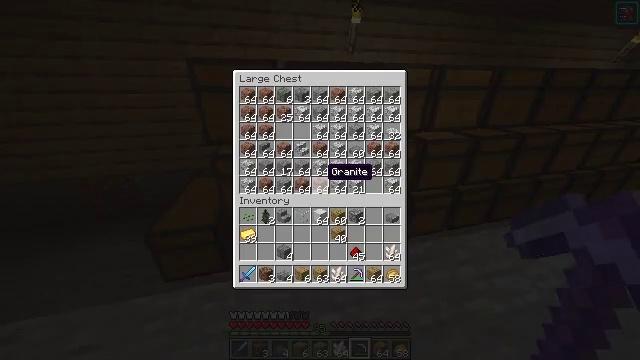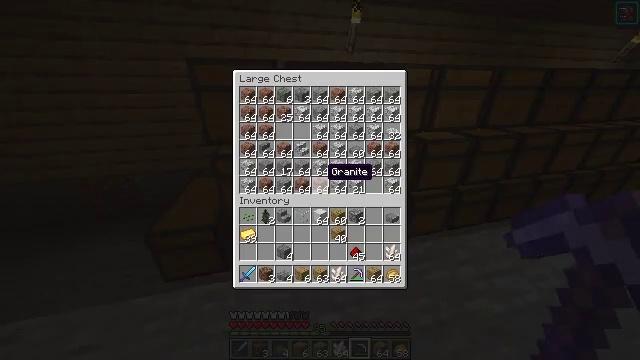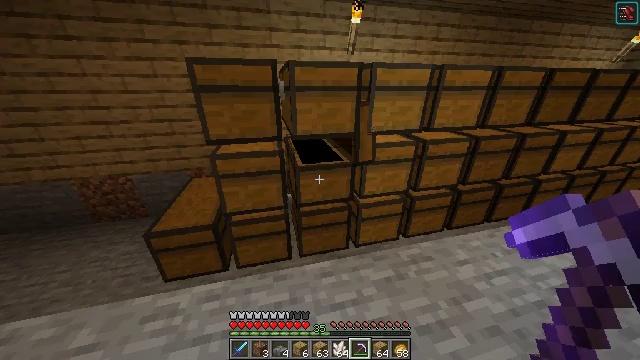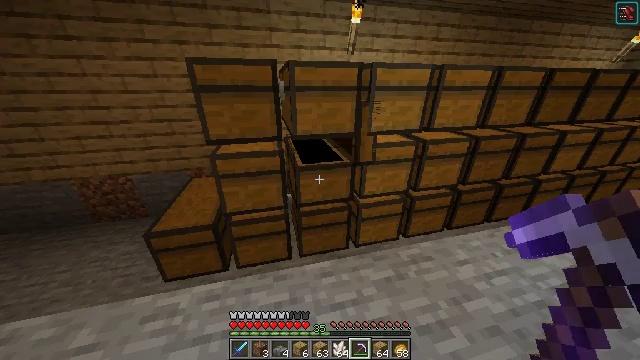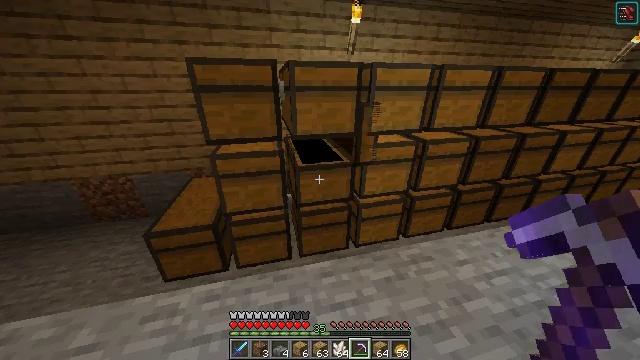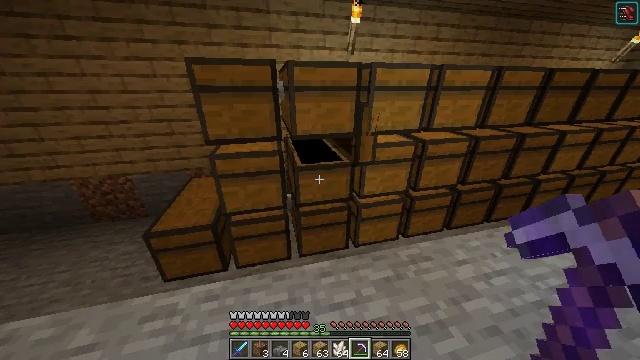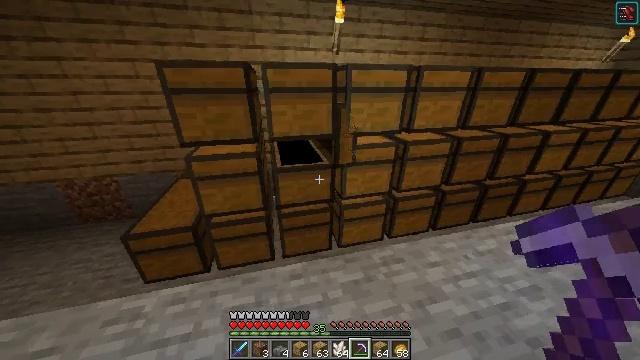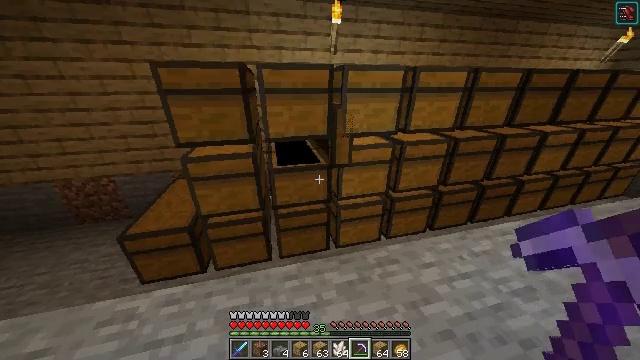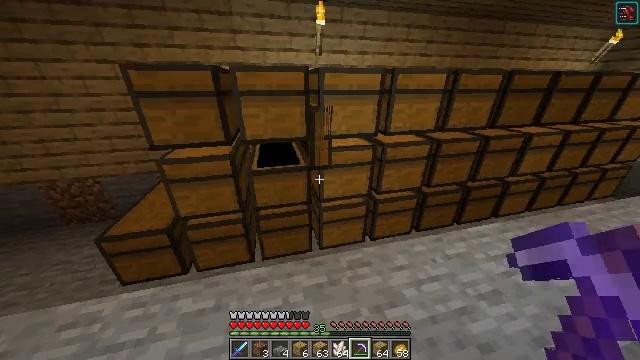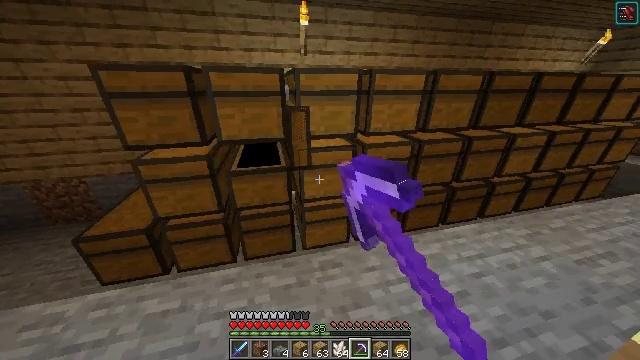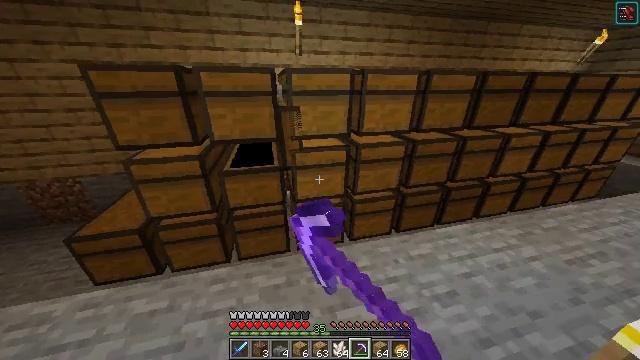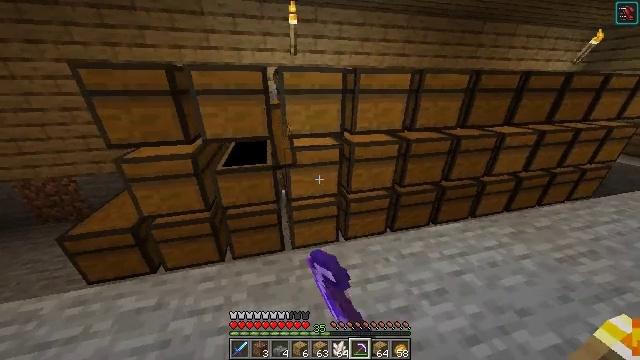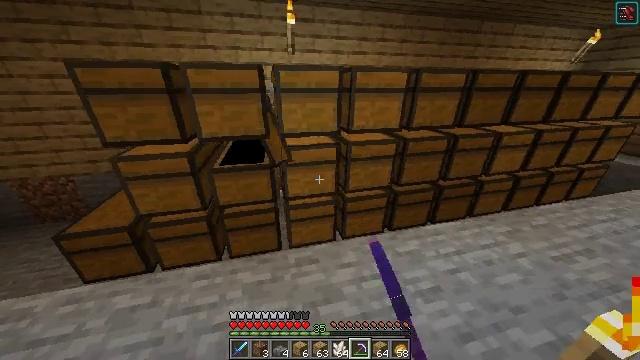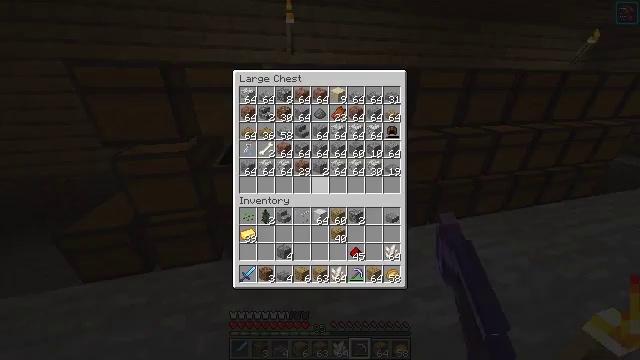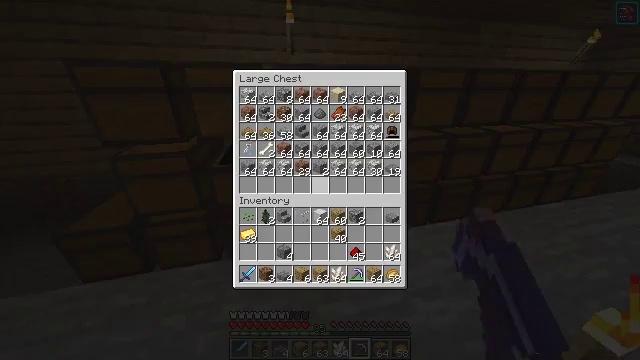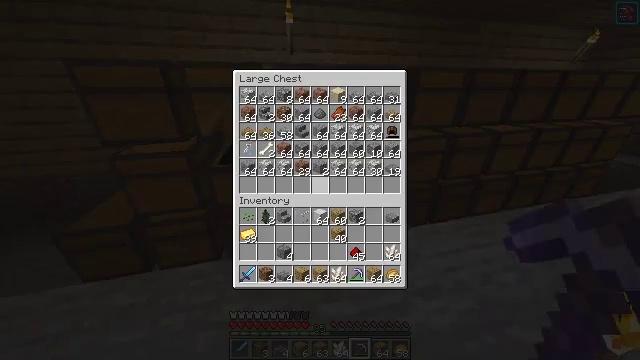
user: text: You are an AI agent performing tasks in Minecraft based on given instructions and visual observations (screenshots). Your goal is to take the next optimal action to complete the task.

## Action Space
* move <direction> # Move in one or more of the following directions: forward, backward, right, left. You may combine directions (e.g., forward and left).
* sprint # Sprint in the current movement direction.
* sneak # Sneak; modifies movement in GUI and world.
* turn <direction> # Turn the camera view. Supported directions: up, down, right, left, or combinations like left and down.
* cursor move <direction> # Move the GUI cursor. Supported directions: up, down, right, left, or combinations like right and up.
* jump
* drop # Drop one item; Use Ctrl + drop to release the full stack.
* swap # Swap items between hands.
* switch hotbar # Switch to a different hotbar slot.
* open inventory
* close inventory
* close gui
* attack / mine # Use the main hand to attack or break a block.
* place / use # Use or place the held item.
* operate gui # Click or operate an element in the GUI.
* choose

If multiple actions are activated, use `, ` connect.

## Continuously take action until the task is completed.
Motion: motion action
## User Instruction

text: Produce an observer by crafting at the table.
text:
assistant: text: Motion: no_op
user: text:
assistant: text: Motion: no_op
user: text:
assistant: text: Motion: close gui
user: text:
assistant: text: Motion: no_op
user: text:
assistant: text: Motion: move right
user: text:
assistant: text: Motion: move right
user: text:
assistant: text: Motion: move right
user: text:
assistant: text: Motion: move right, use / place
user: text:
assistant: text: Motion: use / place
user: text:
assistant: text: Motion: use / place
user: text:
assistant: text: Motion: no_op
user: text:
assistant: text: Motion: no_op
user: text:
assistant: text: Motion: open gui
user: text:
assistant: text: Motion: no_op
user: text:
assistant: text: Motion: no_op
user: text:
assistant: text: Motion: no_op
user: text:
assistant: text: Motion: close gui
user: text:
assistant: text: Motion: move forward
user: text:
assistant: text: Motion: move forward and move right
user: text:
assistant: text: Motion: move forward and move right
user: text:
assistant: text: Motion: move forward and move right
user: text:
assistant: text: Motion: move forward and move right
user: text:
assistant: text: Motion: no_op
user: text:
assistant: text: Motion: use / place
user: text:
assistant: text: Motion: use / place
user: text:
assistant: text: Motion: no_op
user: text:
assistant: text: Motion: no_op
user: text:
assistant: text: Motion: no_op
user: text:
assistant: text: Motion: open gui
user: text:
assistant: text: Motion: no_op